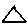
Label: triangle